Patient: sex M, age 64
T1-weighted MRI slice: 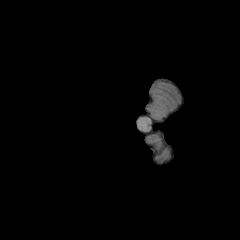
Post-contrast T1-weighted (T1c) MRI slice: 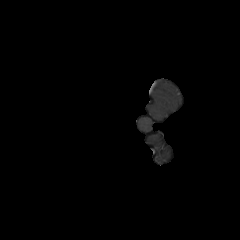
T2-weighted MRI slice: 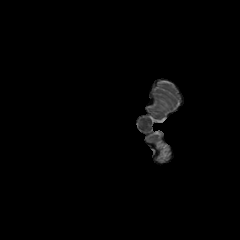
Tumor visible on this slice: no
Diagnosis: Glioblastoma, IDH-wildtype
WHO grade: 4